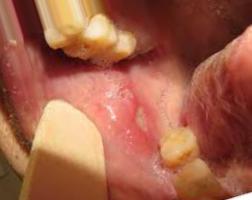
Condition: Mouth Ulcer